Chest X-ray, PA view. Patient: 64 years old, sex M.
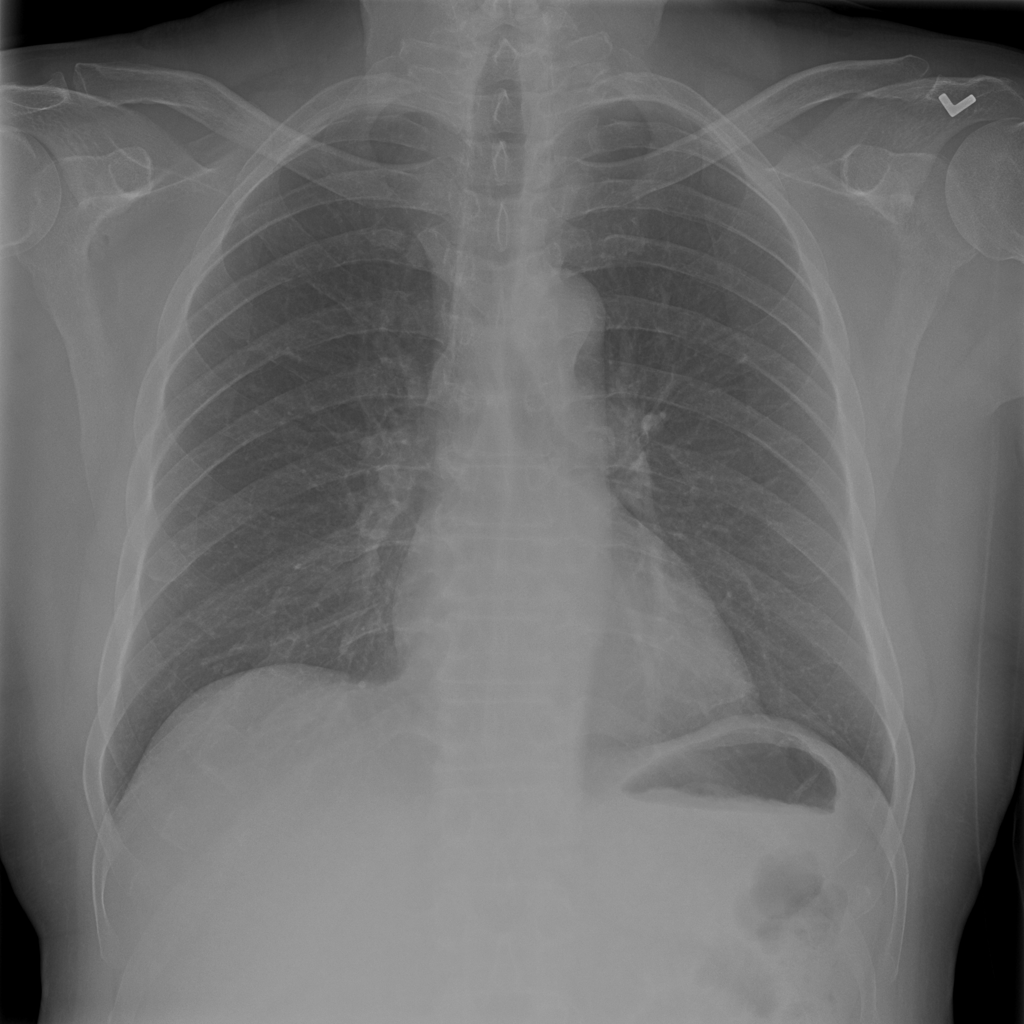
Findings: No Finding